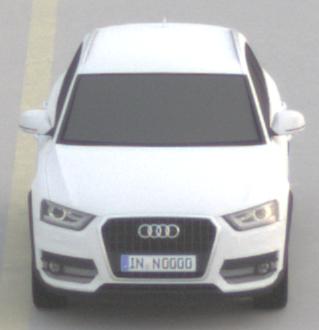
Make: Audi
Model: Q3 1.4 TFSI
Detailed model: Q3 (8U)
Model produced from: 2013/07
Model produced until: 2014/10
Doors: 5
Color: white
Road condition: dry road
Daytime: sunrise or sunset
Contrast: low contrast